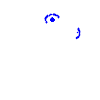
Particle: pion